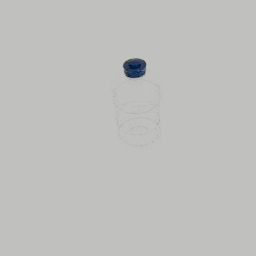
Label: tools